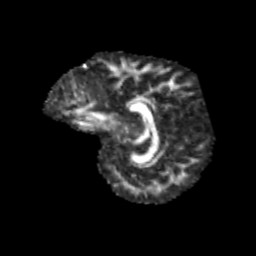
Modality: FA
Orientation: sagittal
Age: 9
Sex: male
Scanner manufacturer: siemens
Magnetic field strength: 3 T
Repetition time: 3.8 s
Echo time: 0.07 s